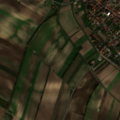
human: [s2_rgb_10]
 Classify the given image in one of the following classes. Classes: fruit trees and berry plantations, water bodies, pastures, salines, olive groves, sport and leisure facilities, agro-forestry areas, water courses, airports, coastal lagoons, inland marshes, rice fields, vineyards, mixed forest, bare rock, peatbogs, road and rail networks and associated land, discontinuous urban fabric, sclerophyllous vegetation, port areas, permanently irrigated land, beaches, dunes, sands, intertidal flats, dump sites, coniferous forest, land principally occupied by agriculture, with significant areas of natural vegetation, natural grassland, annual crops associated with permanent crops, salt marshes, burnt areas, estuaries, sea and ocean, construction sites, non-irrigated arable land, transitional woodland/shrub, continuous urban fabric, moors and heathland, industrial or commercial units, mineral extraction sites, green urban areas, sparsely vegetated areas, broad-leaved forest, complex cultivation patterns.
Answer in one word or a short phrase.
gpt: discontinuous urban fabric, non-irrigated arable land